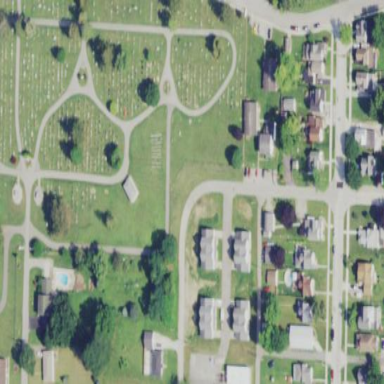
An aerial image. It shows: Cemetery.